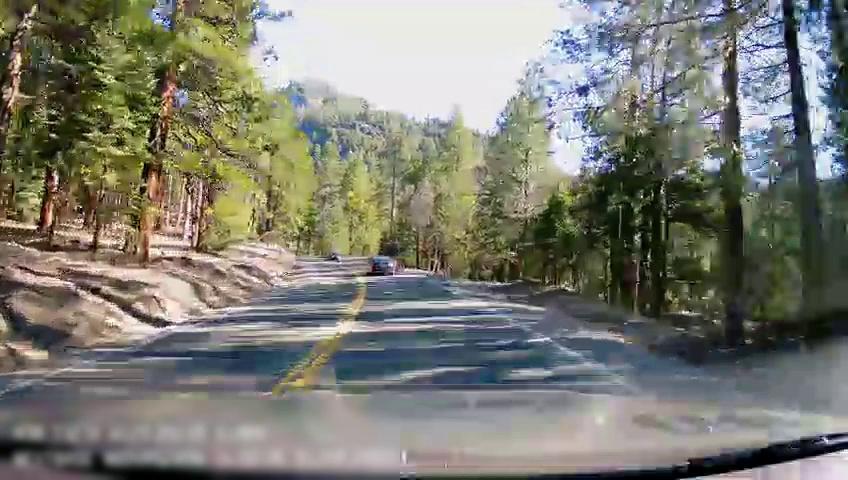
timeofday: Day
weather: Sunny
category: Drivable Space
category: Vehicles | Car
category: Lanes | Opposite Lane
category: Lanes | Opposite Lane
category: Lanes | Current Lane
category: Lanes | Current Lane